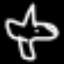
Label: airplane